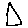
Label: triangle